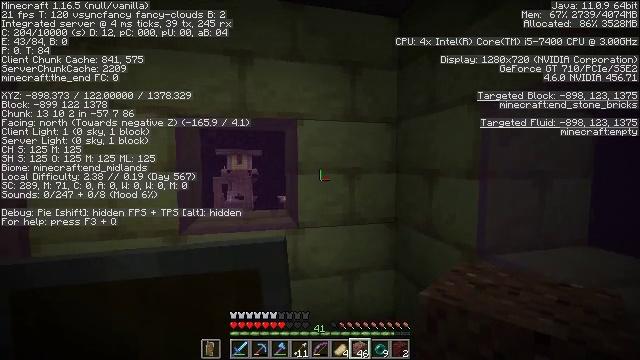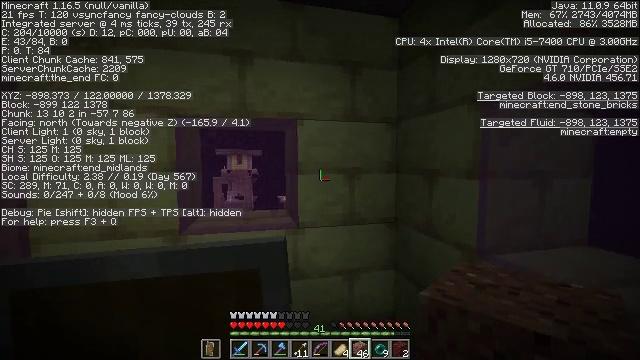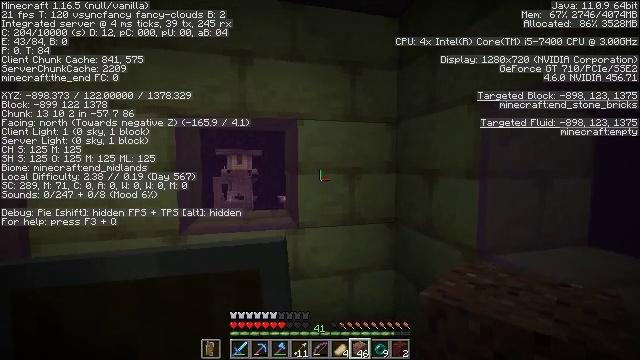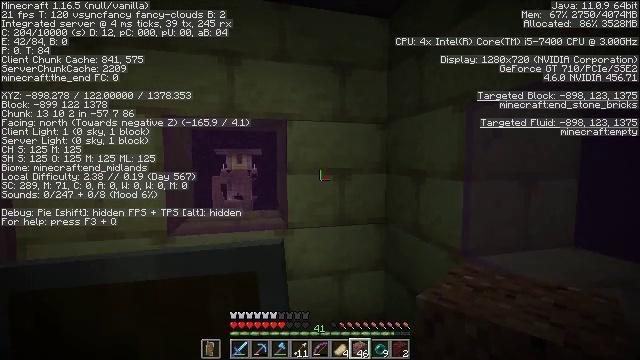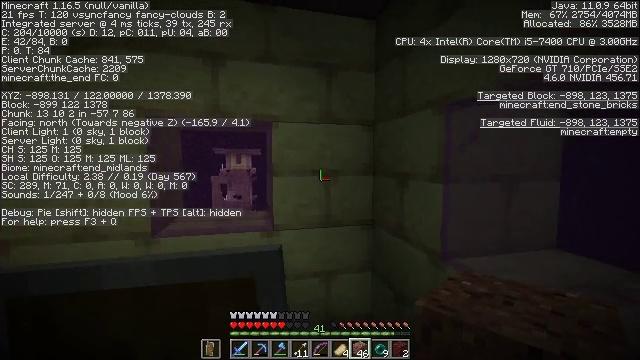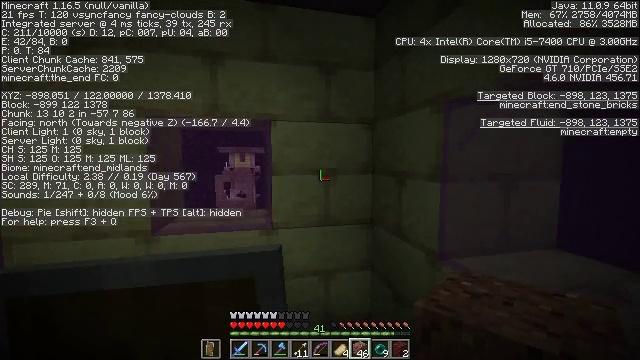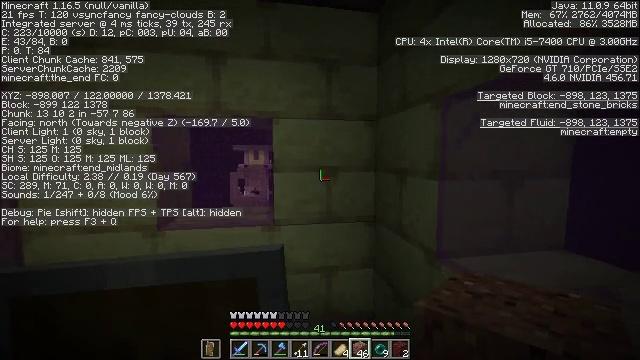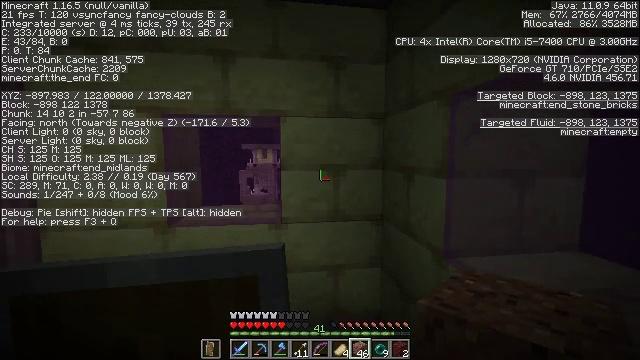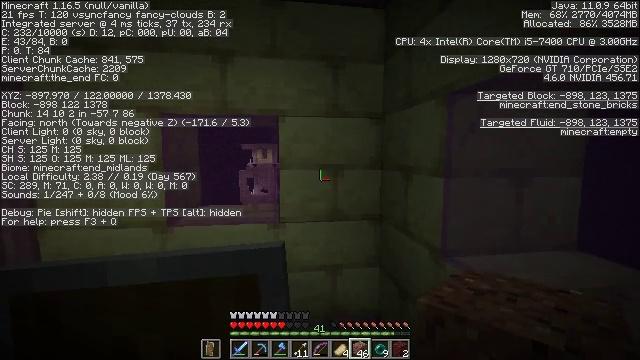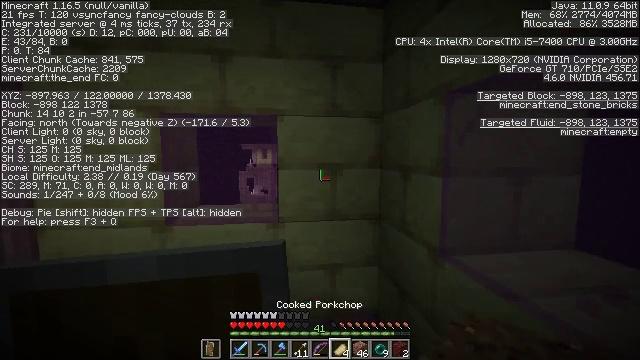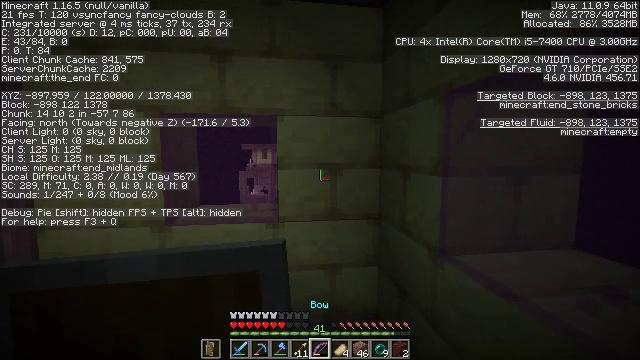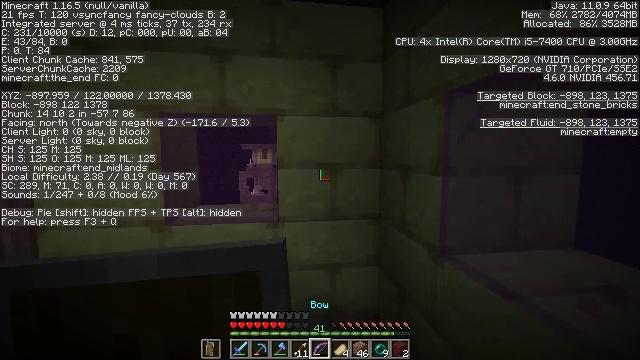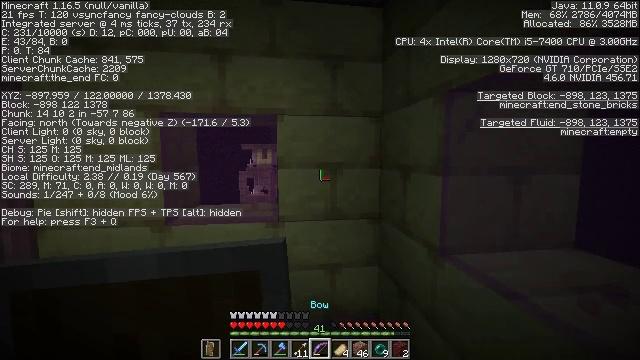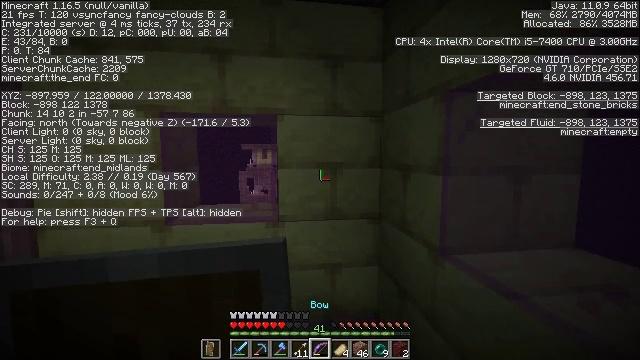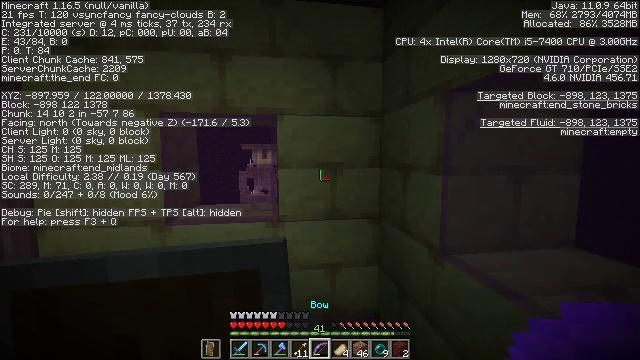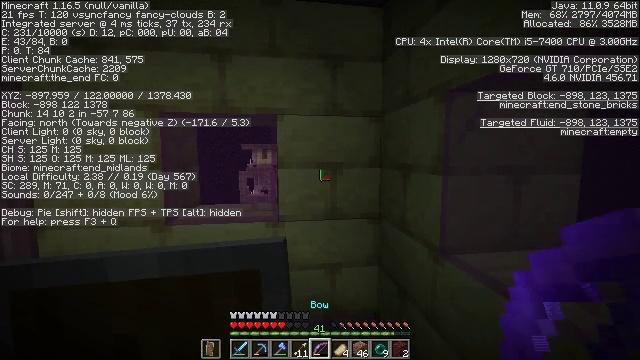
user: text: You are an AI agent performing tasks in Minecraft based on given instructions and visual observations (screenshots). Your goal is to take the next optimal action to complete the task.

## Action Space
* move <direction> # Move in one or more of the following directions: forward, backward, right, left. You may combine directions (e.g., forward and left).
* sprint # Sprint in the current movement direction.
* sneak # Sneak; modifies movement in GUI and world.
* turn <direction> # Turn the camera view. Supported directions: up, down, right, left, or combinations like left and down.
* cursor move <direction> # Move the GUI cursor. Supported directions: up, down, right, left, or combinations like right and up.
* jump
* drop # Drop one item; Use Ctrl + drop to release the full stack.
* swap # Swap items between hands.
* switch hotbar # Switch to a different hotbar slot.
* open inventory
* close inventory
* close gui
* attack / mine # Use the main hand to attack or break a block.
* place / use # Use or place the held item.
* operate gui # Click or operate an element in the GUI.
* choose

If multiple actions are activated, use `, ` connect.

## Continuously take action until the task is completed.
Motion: motion action
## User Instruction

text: Gather end stone bricks from a structure.
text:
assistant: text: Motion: no_op
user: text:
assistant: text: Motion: no_op
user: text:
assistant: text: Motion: move right
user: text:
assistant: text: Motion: move right
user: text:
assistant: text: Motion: no_op
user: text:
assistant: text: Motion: turn left
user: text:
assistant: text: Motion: turn left
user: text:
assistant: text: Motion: no_op
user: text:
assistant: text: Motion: no_op
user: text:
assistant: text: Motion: no_op
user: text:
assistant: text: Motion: no_op
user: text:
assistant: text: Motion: no_op
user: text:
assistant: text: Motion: no_op
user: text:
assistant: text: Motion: no_op
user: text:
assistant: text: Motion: no_op
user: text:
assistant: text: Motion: no_op
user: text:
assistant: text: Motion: no_op
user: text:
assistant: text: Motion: no_op
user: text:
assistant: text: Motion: no_op
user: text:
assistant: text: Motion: no_op
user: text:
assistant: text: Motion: no_op
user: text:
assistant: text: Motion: no_op
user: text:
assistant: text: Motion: no_op
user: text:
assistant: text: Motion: turn down
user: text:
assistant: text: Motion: no_op
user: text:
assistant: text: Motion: no_op
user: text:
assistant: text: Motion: no_op
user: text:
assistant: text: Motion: no_op
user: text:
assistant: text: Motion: no_op
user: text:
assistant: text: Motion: no_op